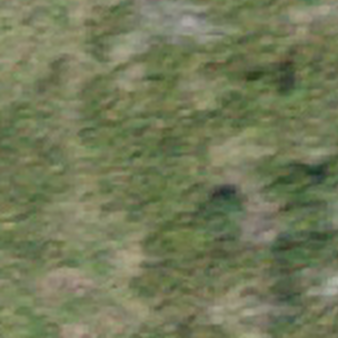
Label: other